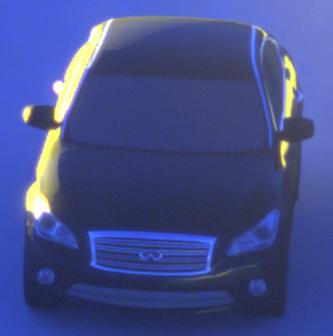
Make: Infiniti
Model: M 37
Detailed model: M (Y51)
Model produced from: 2010/10
Model produced until: 2013/11
Doors: 4
Color: black
Road condition: dry road
Daytime: sunrise or sunset
Contrast: high contrast